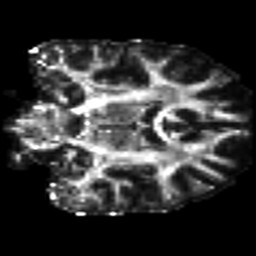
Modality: FA
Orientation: coronal
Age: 33
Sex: male
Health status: ill
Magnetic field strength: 3 T
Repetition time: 9 s
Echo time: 0.093 s